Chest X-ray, AP view. Patient: 32 years old, sex F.
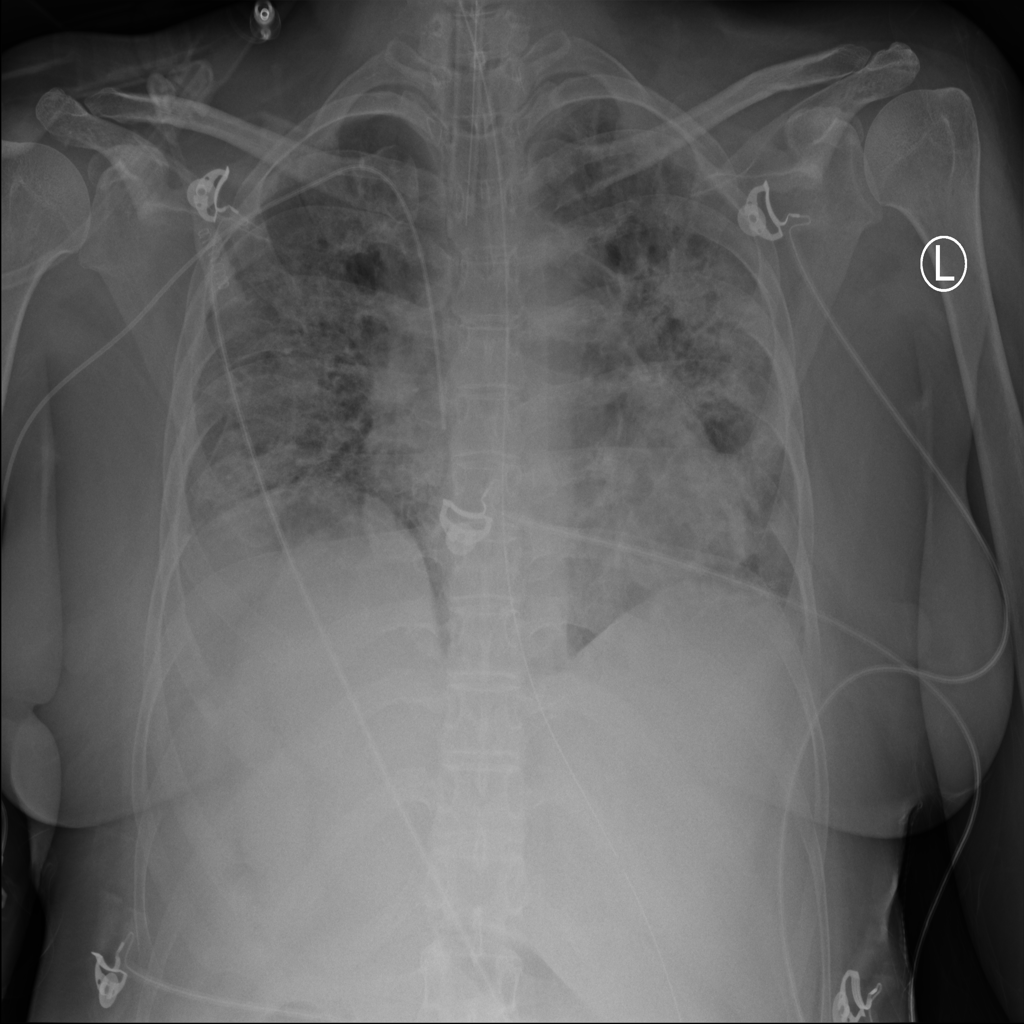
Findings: Consolidation